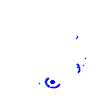
Particle: electron